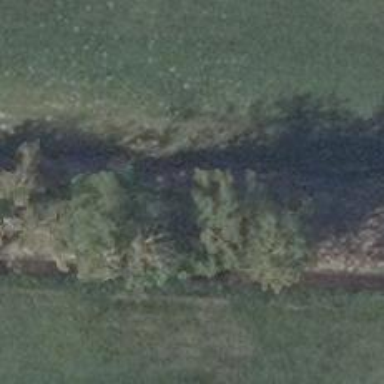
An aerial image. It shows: Row of trees in natural setting.